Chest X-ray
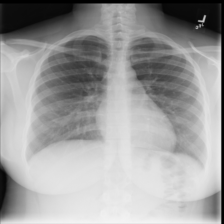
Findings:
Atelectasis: negative
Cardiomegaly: negative
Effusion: negative
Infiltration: negative
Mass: negative
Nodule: negative
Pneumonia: negative
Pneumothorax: negative
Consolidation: negative
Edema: negative
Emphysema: negative
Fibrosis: negative
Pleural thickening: negative
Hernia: negative